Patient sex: M
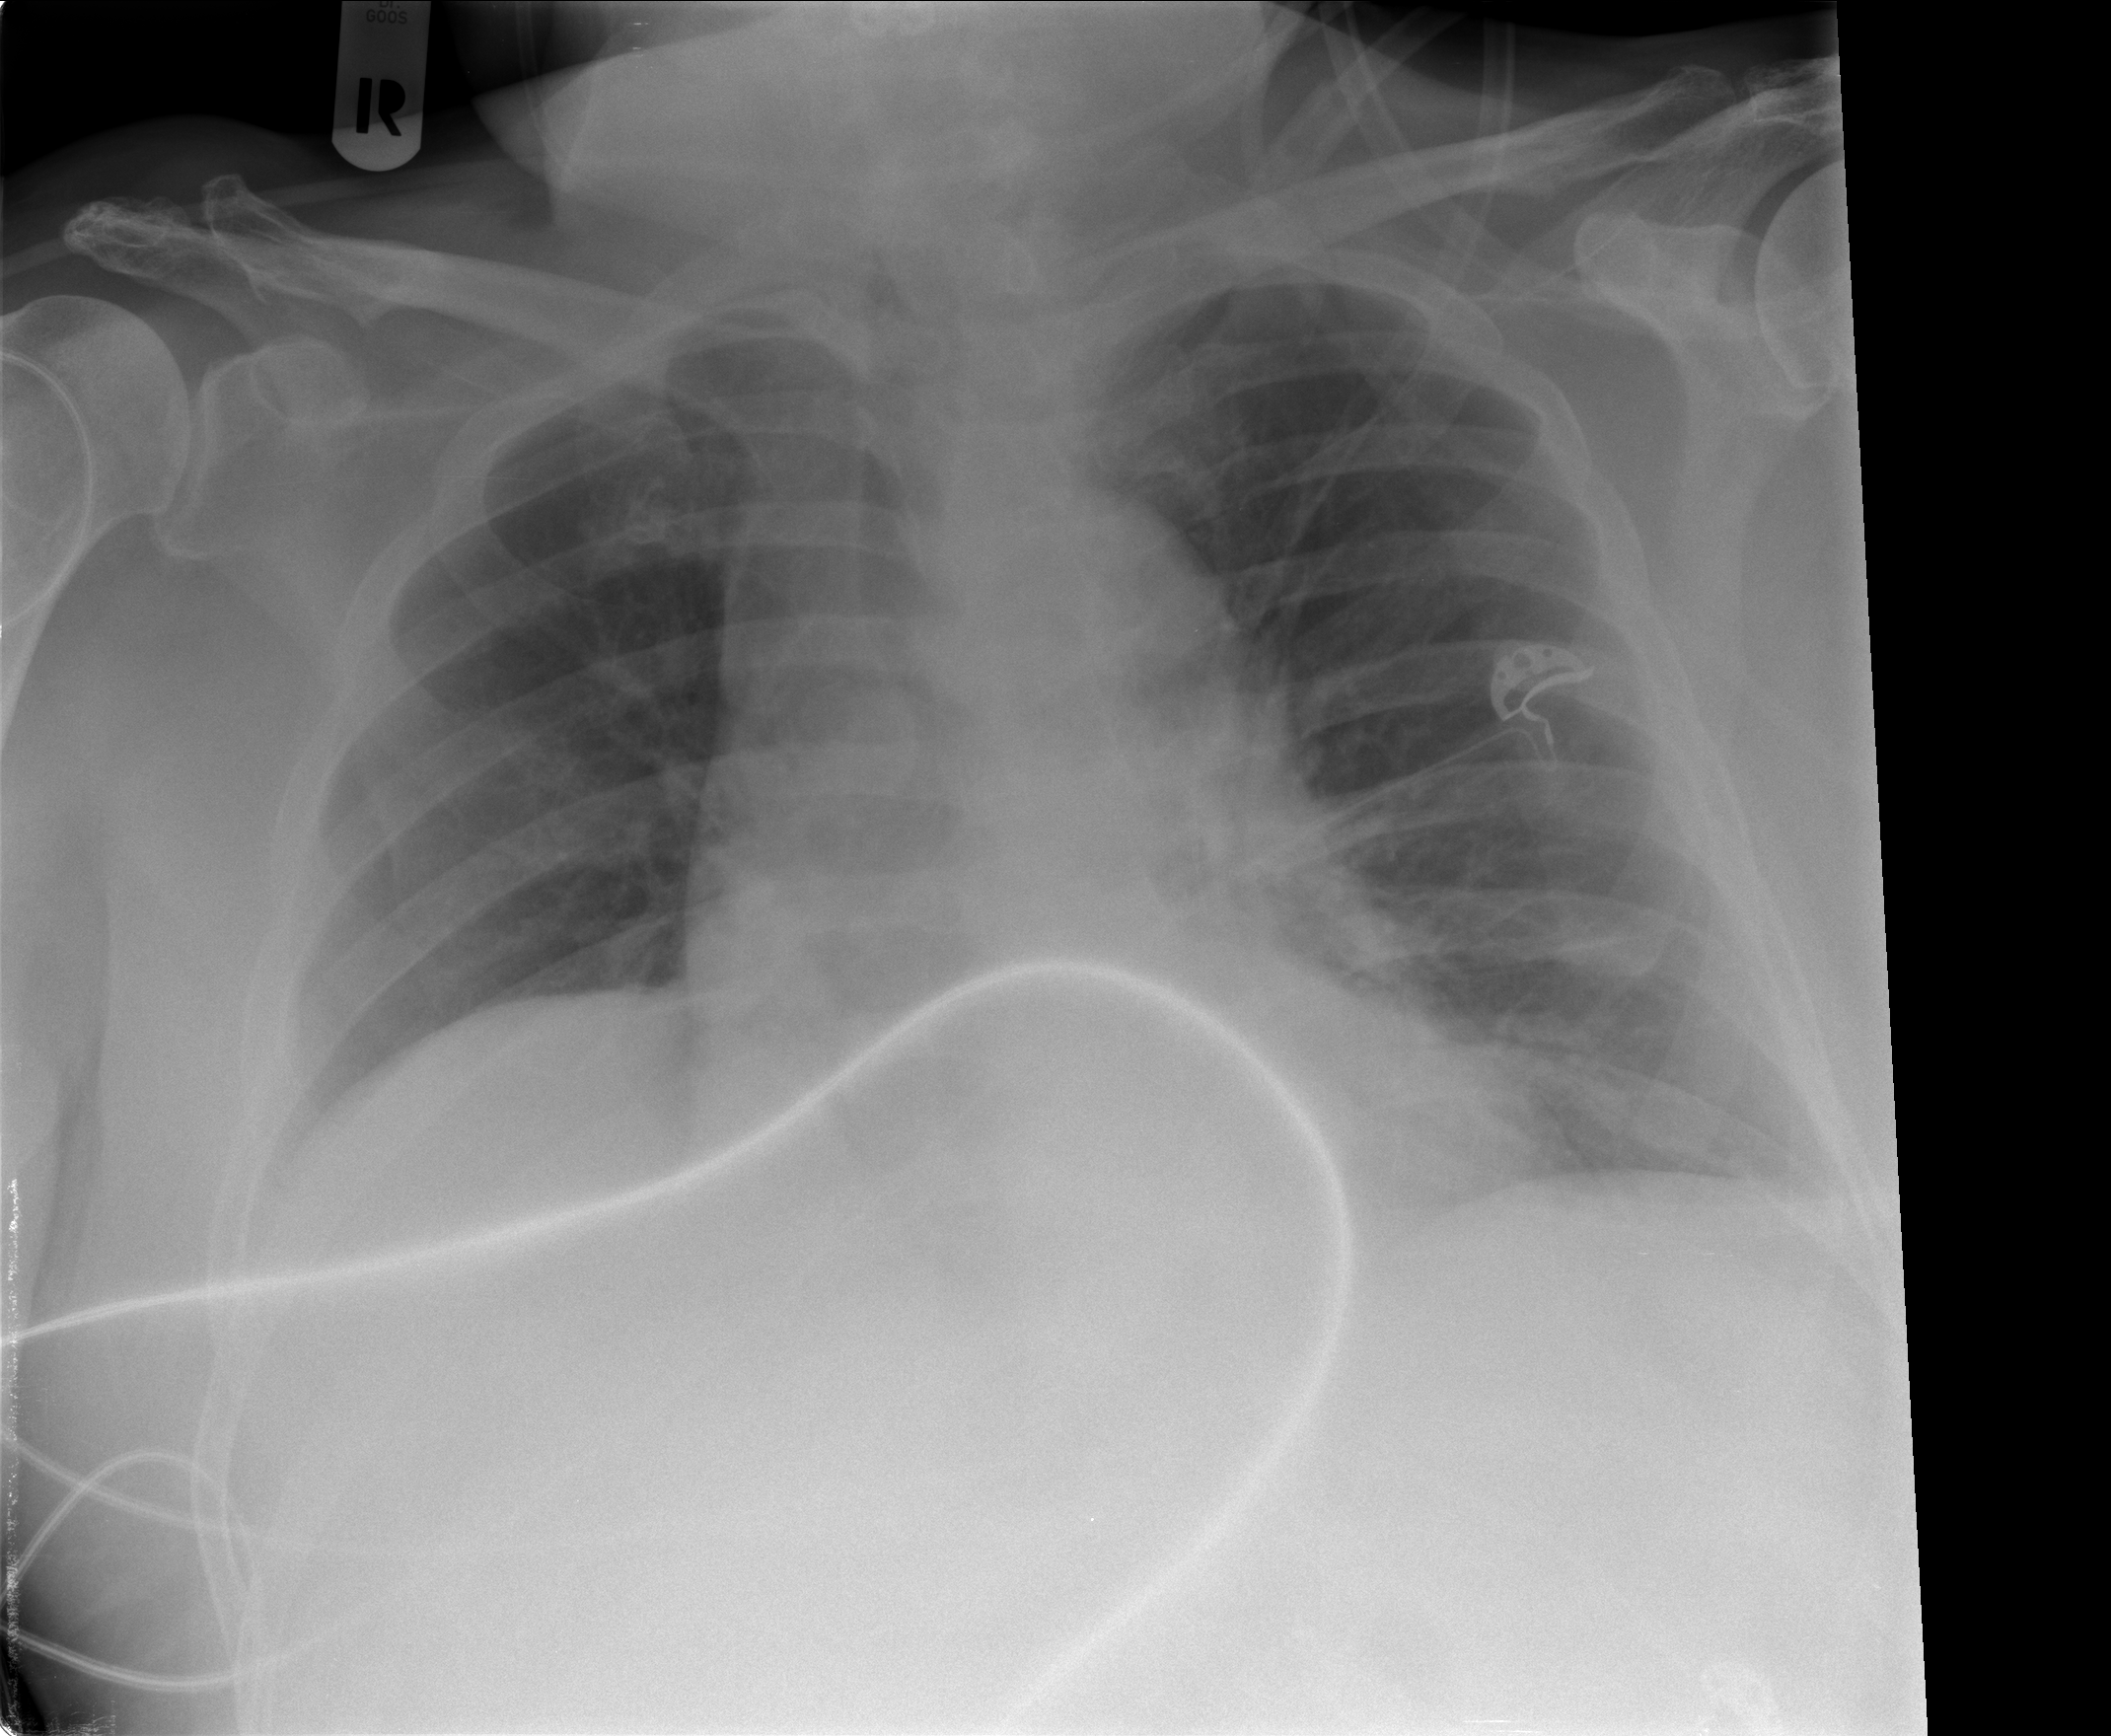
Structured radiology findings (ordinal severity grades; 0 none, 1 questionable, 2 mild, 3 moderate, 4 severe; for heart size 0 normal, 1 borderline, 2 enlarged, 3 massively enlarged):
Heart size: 0
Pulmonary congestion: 0
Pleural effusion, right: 1
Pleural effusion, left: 1
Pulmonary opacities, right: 0
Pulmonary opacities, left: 0
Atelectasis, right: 1
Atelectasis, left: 1